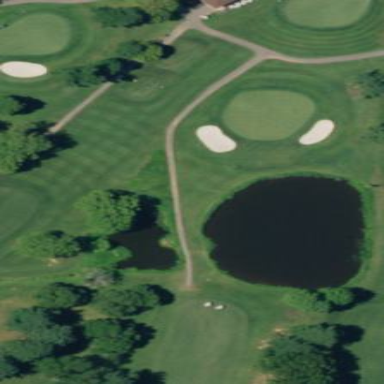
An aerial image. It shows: Picturesque scene of golf course with lateral water hazard.